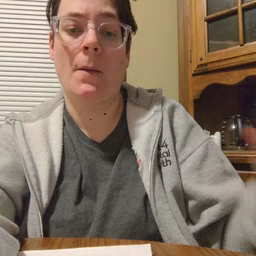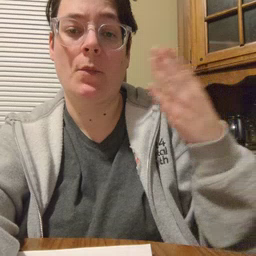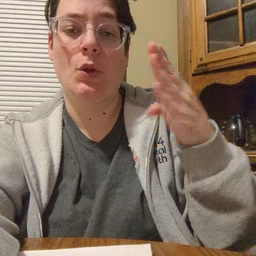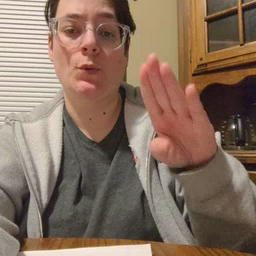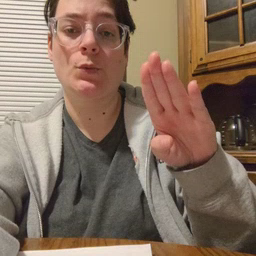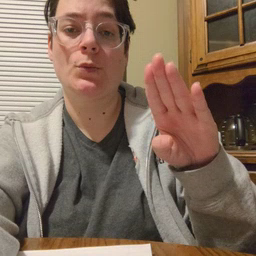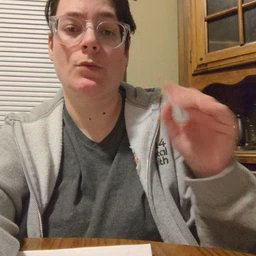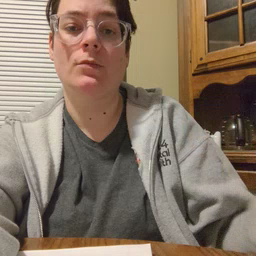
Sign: blue